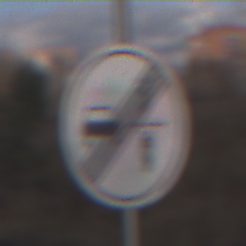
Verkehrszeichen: EndeVerbotUeberholenEinspurigeFahrzeuge
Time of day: MorningAfternoon
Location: Outdoor (Nature)
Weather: PartlyCloudy
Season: NotSpecified
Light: Natural